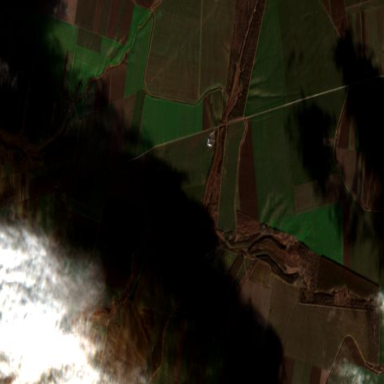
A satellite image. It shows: View of farmland.